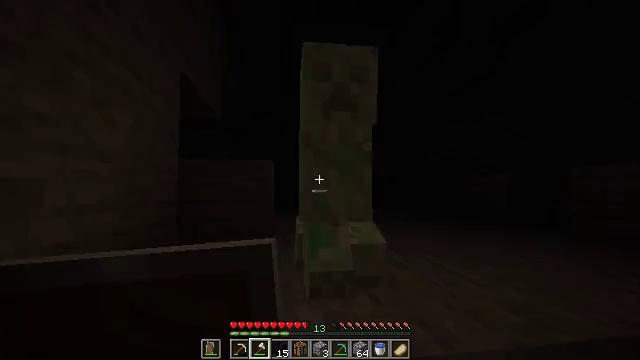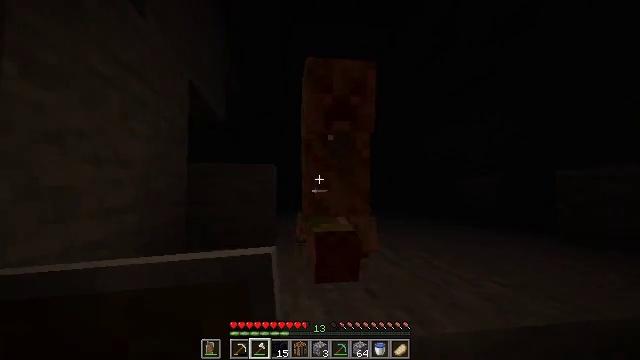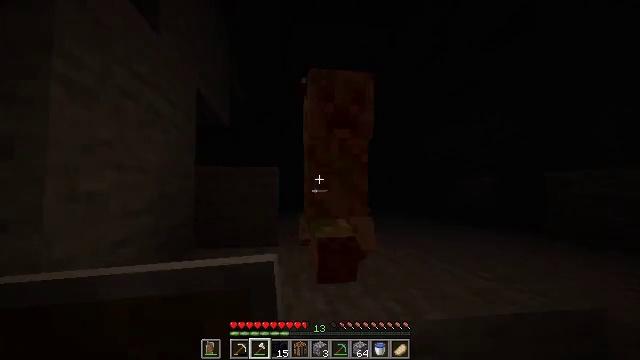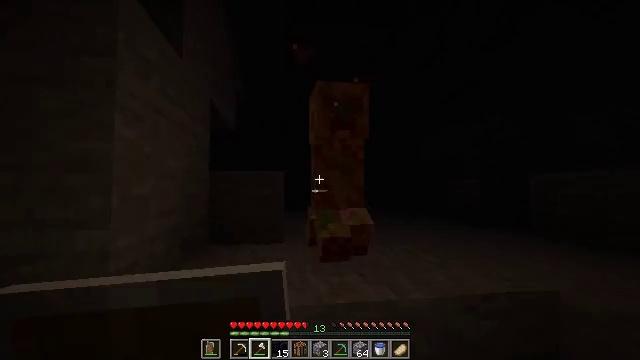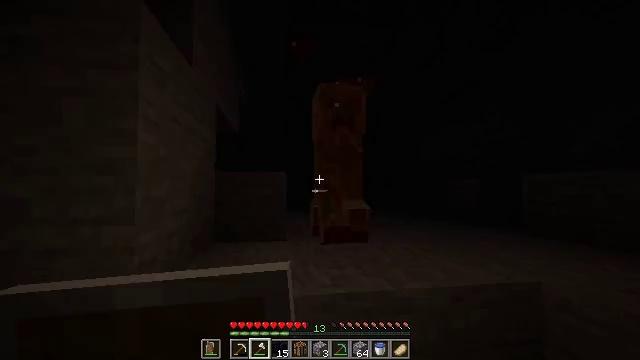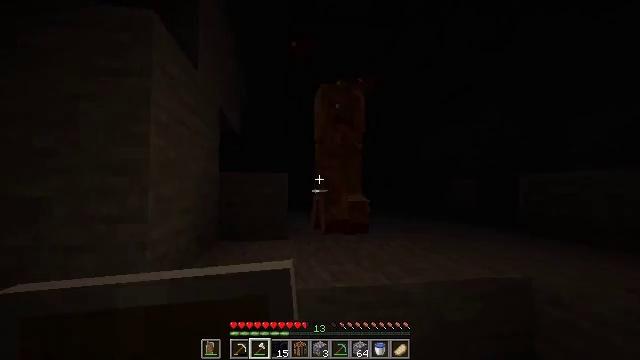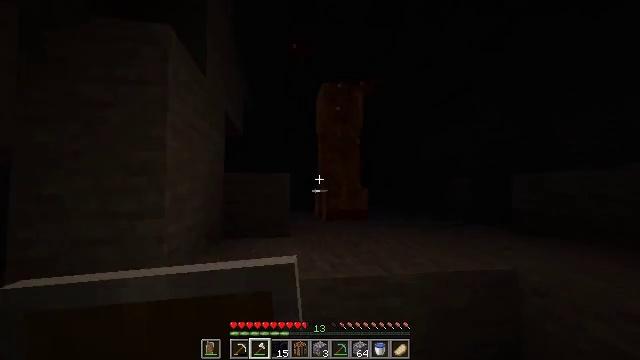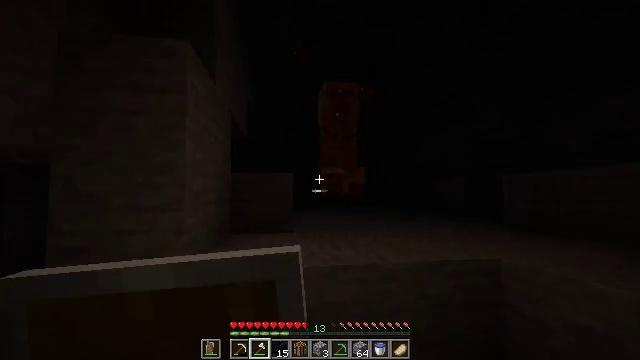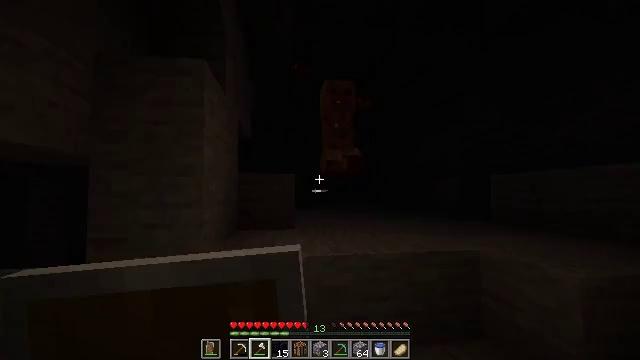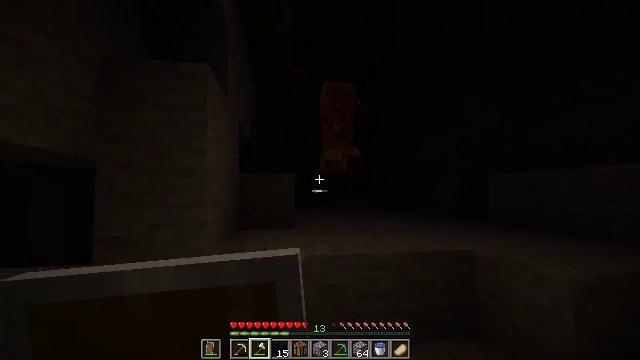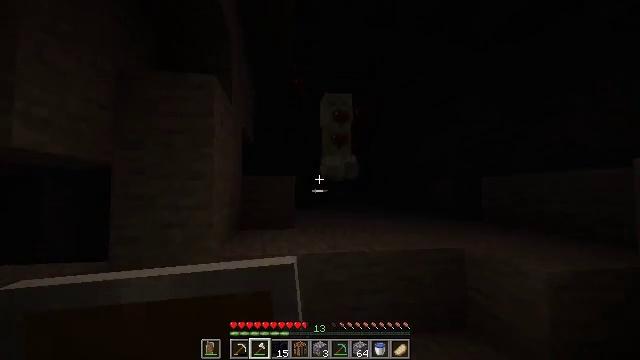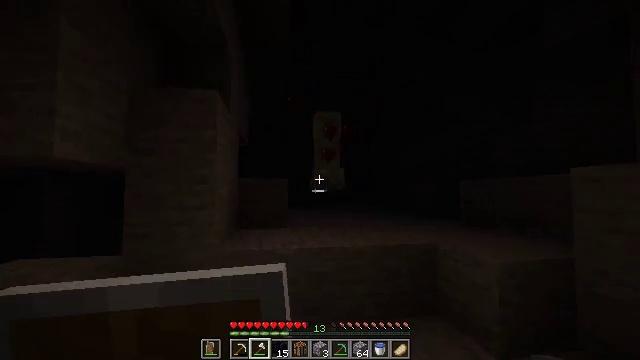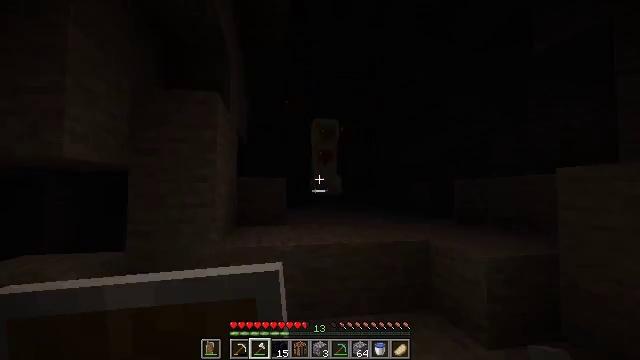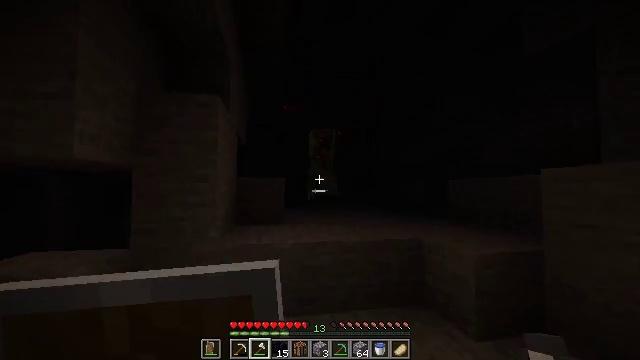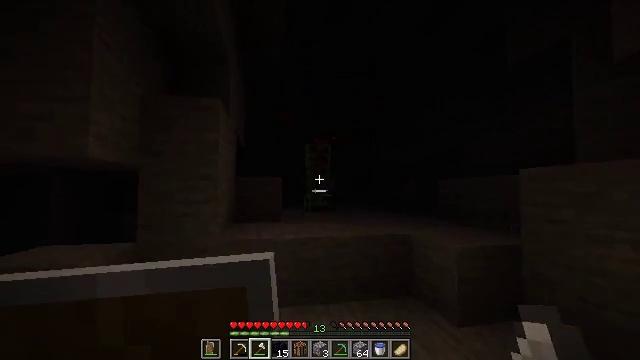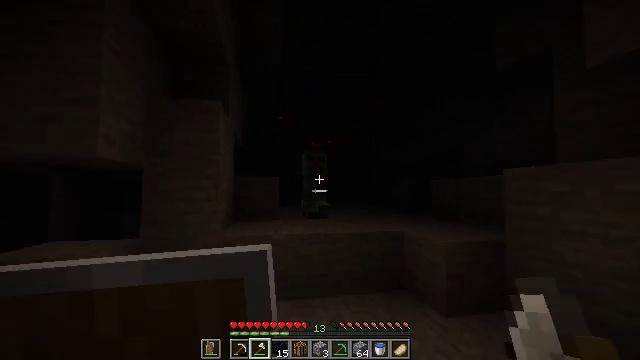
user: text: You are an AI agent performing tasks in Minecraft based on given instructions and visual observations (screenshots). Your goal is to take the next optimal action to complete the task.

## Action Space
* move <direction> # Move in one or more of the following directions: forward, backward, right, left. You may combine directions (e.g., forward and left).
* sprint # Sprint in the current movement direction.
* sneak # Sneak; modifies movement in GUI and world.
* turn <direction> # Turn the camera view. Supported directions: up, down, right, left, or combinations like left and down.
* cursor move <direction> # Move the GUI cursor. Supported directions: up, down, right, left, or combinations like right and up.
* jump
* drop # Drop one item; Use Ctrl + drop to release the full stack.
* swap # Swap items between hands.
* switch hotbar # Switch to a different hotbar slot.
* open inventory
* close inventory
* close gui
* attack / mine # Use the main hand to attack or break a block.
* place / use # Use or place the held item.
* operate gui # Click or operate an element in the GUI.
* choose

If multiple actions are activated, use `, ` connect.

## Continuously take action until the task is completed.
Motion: motion action
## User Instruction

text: Kill a creeper.
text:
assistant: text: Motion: move back
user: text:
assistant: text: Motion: move back
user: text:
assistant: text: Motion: move back
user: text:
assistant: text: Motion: move back
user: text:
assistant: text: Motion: move back
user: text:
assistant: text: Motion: move back
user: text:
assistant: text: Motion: move back
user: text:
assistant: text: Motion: move back
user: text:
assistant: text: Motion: move back
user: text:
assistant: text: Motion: move back
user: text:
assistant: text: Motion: move back, turn right
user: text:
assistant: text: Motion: move back
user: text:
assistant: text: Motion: move back
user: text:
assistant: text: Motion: move back
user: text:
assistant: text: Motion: move back
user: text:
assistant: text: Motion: move back
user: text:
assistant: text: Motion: move back
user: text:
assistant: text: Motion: move back
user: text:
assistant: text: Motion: move back
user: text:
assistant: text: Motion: no_op
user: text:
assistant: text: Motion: no_op
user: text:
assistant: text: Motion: no_op
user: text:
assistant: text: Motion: move forward
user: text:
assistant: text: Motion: move forward
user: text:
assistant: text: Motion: move forward
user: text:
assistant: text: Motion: move forward
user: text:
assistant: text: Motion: move forward
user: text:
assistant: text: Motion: move forward
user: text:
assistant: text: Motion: move forward
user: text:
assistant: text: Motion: move forward